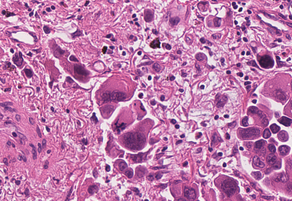
Tumor epithelial tissue: yes
Tumor-associated stroma tissue: yes
Normal tissue: no